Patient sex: M
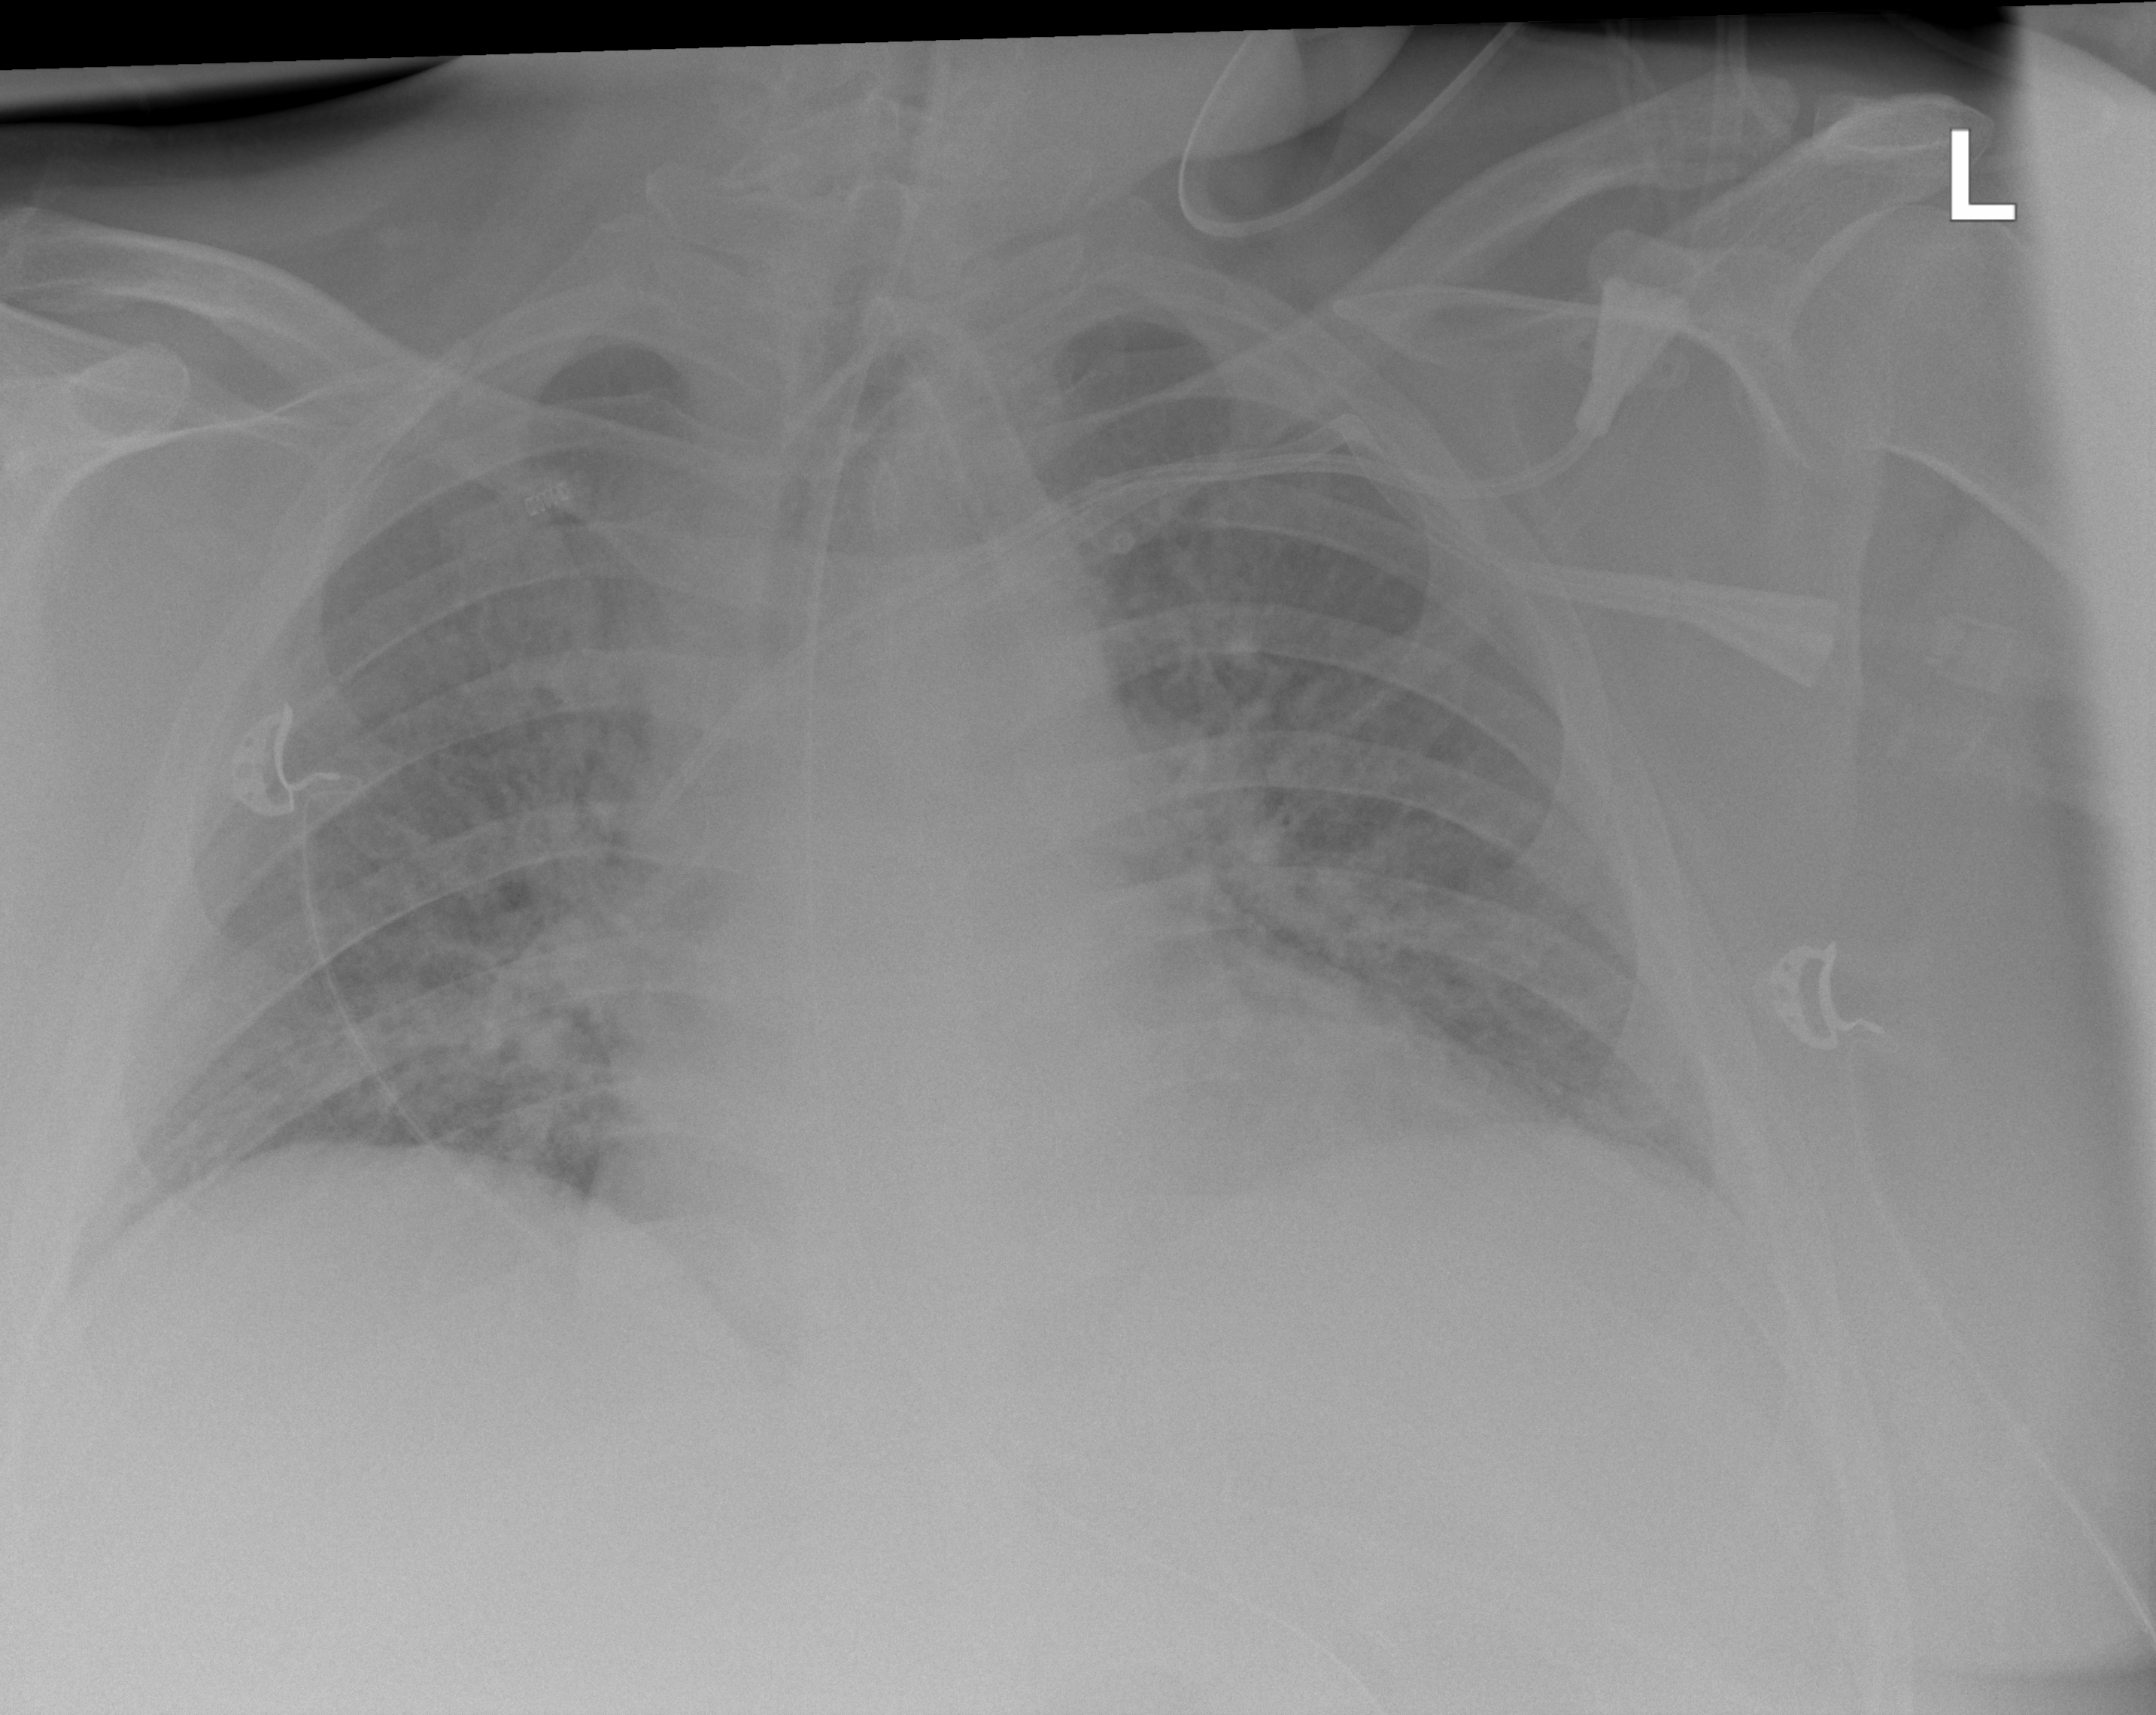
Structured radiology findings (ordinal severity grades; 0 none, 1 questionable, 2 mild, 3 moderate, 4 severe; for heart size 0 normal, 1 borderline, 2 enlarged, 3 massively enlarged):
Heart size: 2
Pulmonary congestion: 2
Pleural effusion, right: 0
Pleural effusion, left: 0
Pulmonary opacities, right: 3
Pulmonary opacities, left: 2
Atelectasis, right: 0
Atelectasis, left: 0